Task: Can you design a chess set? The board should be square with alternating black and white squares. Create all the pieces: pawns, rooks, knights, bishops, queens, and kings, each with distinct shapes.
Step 2942:
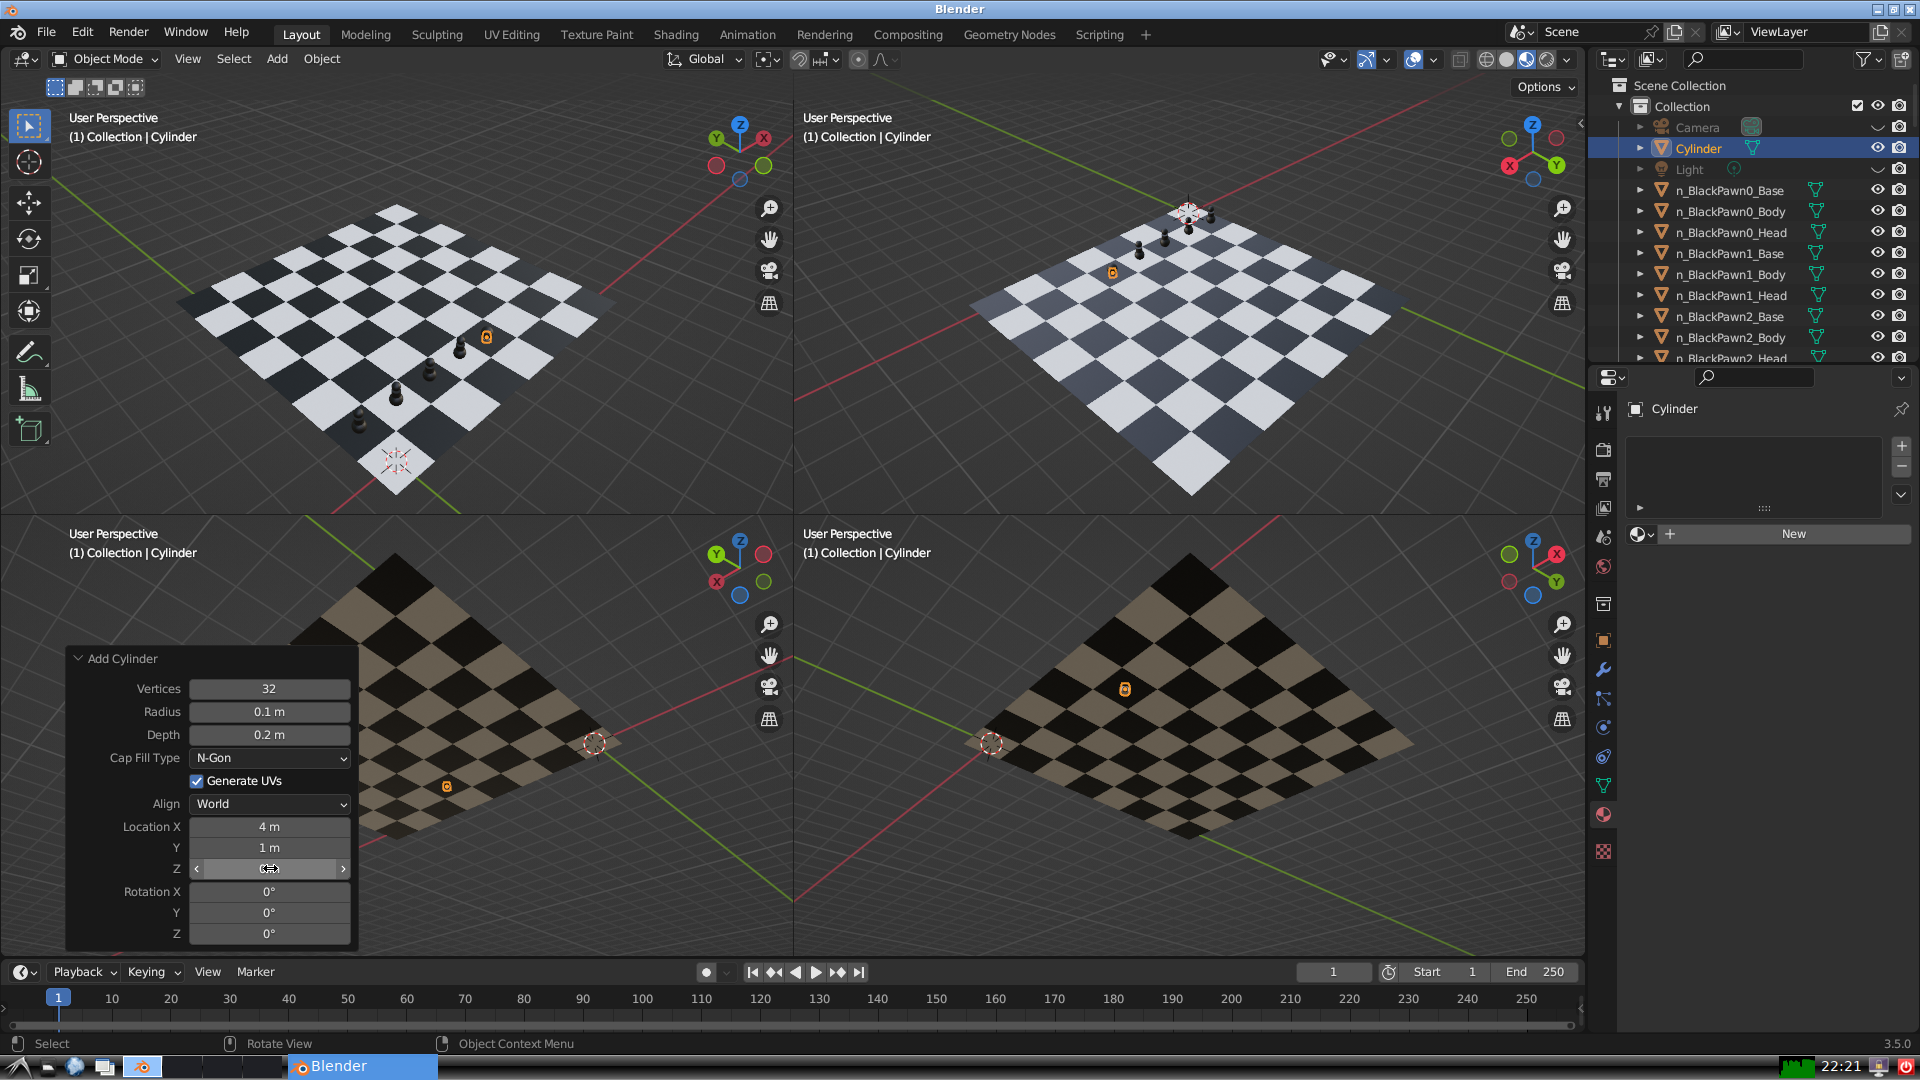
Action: click: no